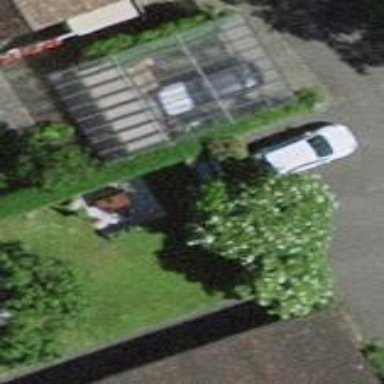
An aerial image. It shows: Garage.